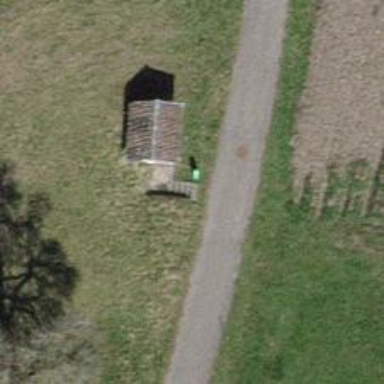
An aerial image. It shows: Bench for seating.